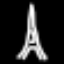
Label: The Eiffel Tower